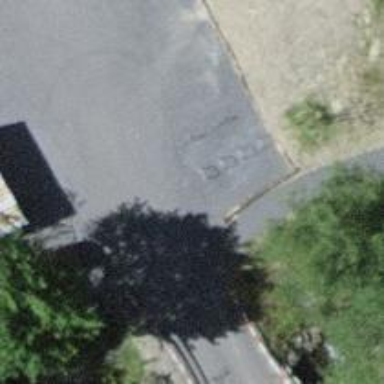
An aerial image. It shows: Bicycle parking area.